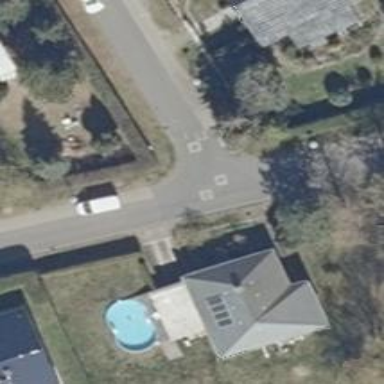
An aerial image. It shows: Residential road with sidewalk on the left.